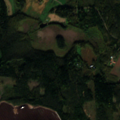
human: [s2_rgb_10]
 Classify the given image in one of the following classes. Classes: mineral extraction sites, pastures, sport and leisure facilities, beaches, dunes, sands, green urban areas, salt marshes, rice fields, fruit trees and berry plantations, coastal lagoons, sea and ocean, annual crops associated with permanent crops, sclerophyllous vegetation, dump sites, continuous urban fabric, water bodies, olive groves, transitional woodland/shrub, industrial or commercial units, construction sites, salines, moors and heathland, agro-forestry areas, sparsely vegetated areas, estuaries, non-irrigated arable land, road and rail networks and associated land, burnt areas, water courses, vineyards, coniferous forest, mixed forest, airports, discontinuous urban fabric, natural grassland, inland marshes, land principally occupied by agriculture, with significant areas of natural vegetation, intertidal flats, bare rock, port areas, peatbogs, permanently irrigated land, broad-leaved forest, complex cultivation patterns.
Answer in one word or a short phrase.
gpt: land principally occupied by agriculture, with significant areas of natural vegetation, coniferous forest, mixed forest, peatbogs